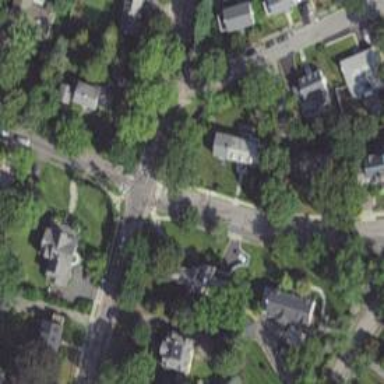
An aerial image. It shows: Park located in historic district.